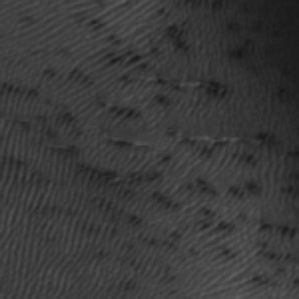
Label: frost